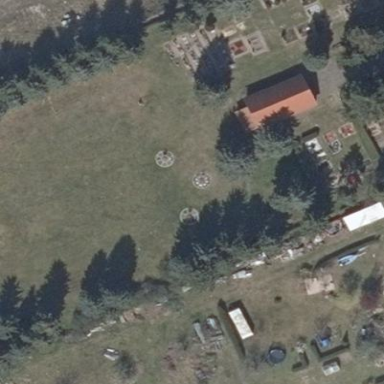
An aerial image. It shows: Cemetery.